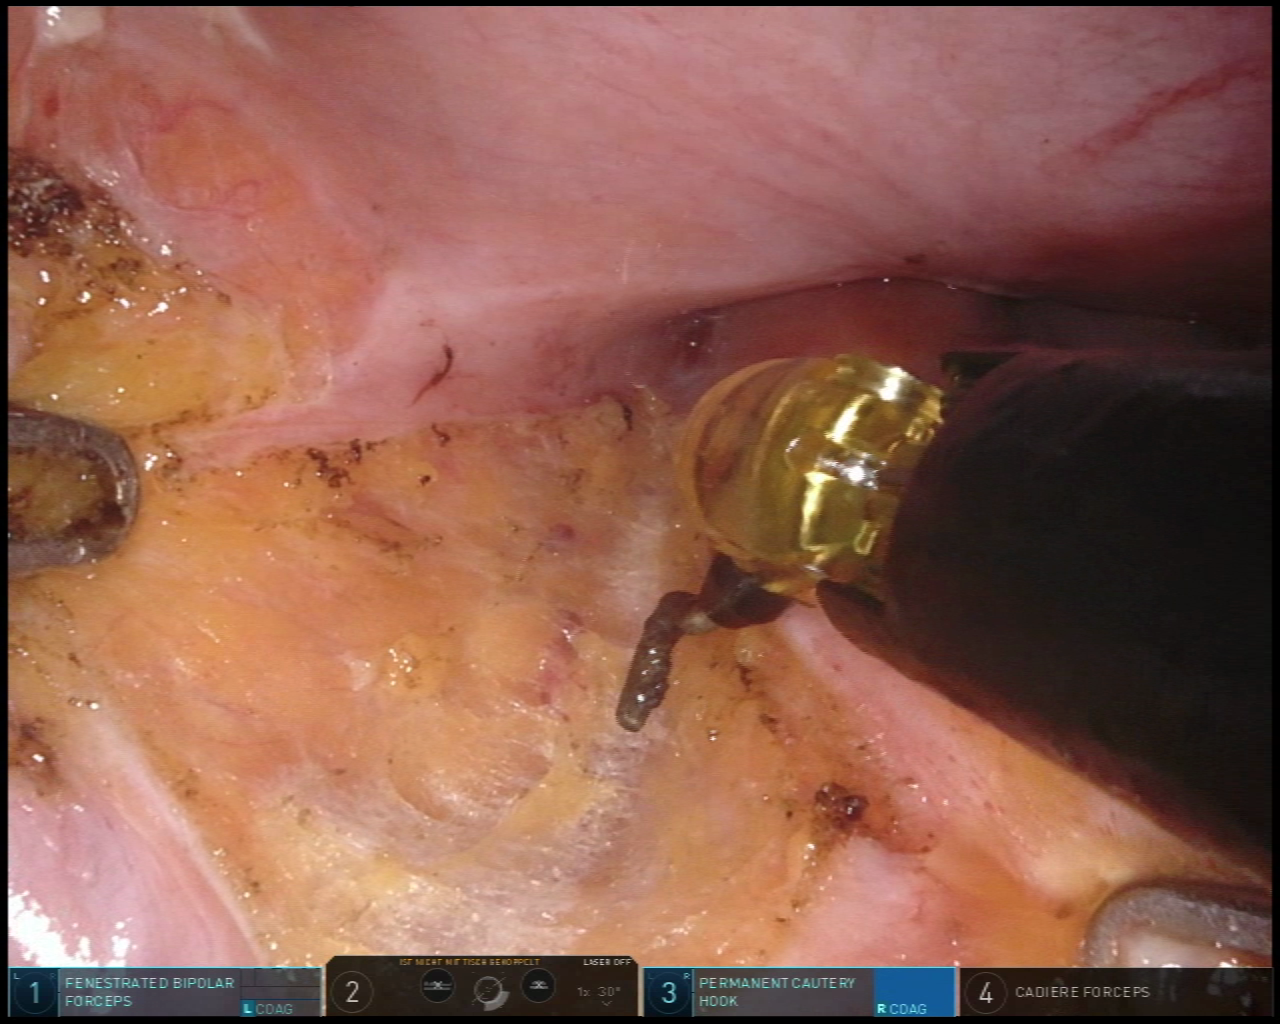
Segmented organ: abdominal_wall
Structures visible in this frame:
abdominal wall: yes
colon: yes
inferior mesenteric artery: no
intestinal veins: no
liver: no
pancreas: no
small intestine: no
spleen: no
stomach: no
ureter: no
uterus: no
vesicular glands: no